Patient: sex M, age 49
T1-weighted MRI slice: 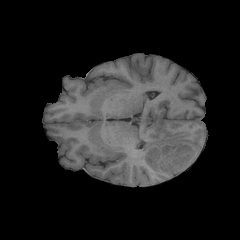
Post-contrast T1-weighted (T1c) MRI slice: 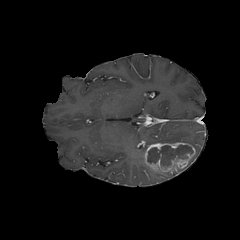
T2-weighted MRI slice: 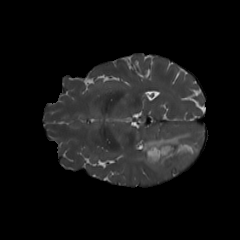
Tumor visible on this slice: yes
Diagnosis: Glioblastoma, IDH-wildtype
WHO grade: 4